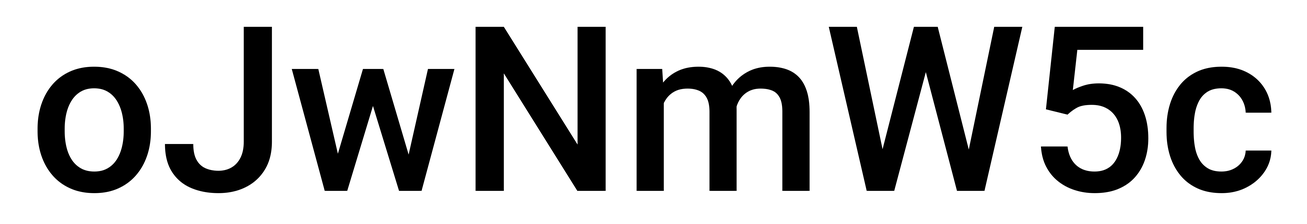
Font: Roboto_Medium